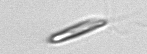
Label: Chrysochromulina